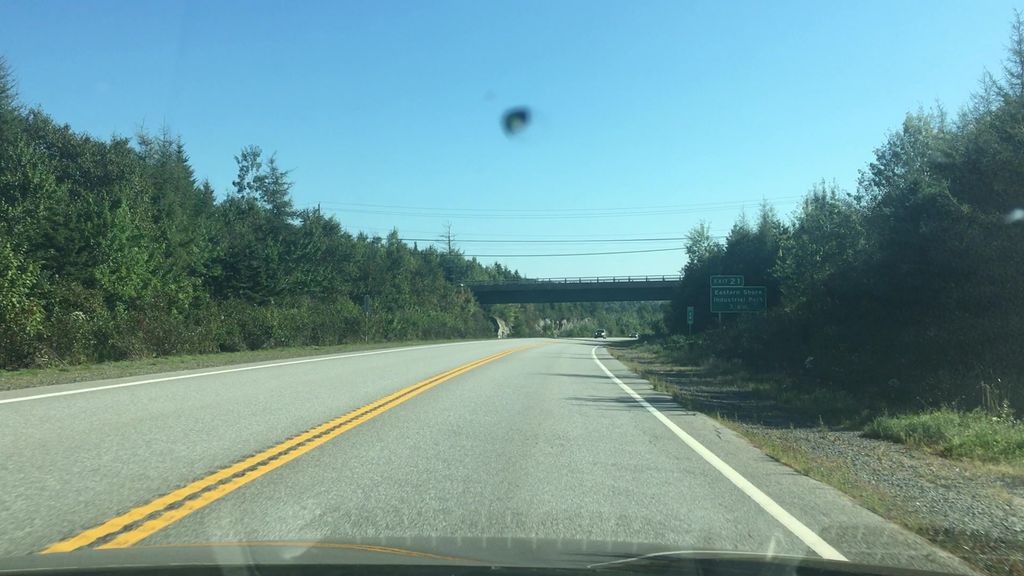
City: halifax